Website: home-depot
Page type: added-to-cart
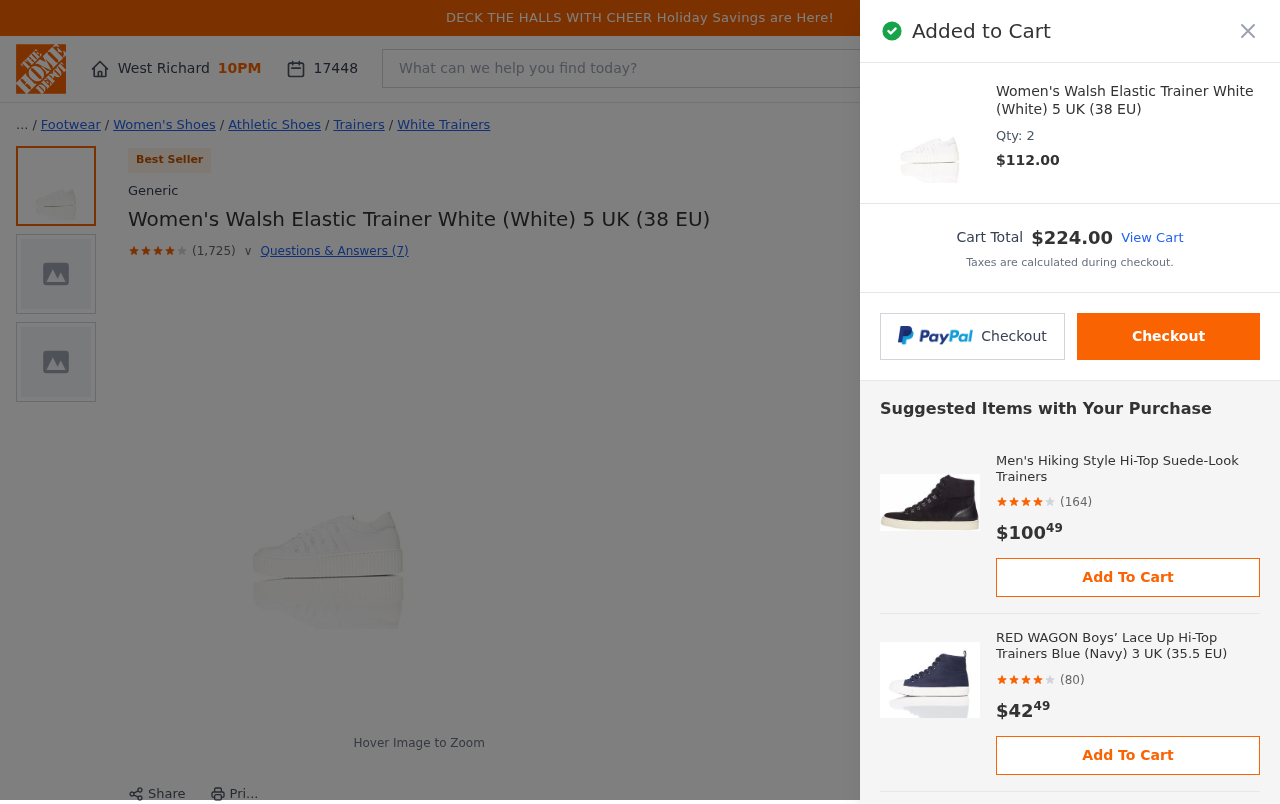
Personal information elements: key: PII_CITY
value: West Richard
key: PII_POSTCODE
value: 17448
Product elements: key: PRODUCT1_BRAND
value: Generic
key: PRODUCT1_BREADCRUMB
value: Footwear
Women's Shoes
Athletic Shoes
Trainers
White Trainers
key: PRODUCT1_NAME
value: Women's Walsh Elastic Trainer White (White) 5 UK (38 EU)
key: PRODUCT1_NUM_RATINGS
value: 1725
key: PRODUCT1_PRICE
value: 112
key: PRODUCT1_QUANTITY
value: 2
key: PRODUCT1_RATING
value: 4.3
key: PRODUCT2_NAME
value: Men's Hiking Style Hi-Top Suede-Look Trainers
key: PRODUCT2_NUM_RATINGS
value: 164
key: PRODUCT2_PRICE
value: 100.49
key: PRODUCT2_RATING
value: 4.1
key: PRODUCT3_NAME
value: RED WAGON Boys’ Lace Up Hi-Top Trainers Blue (Navy) 3 UK (35.5 EU)
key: PRODUCT3_NUM_RATINGS
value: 80
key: PRODUCT3_PRICE
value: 42.49
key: PRODUCT3_RATING
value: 4.4
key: PRODUCT4_NAME
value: Women’s Low Top Trainers White 5 UK (38 EU)
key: PRODUCT4_PRICE
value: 81.79
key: PRODUCT5_NAME
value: Women's Walsh Elastic Trainer Pink (Pink) 3 UK (36 EU)
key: PRODUCT5_NUM_RATINGS
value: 738
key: PRODUCT5_PRICE
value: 119.79
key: PRODUCT5_RATING
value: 4.7
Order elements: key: ORDER_TOTAL
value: $224.00
Search elements: key: HEADER_SEARCH
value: What can we help you find today?